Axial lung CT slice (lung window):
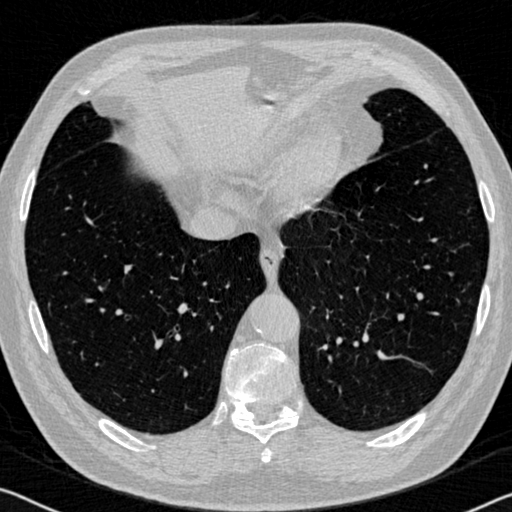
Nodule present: no